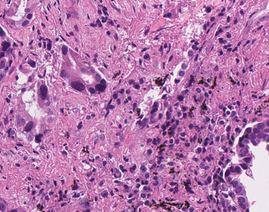
Tumor epithelial tissue: yes
Tumor-associated stroma tissue: yes
Normal tissue: no